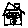
Label: house